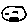
Label: smiley face